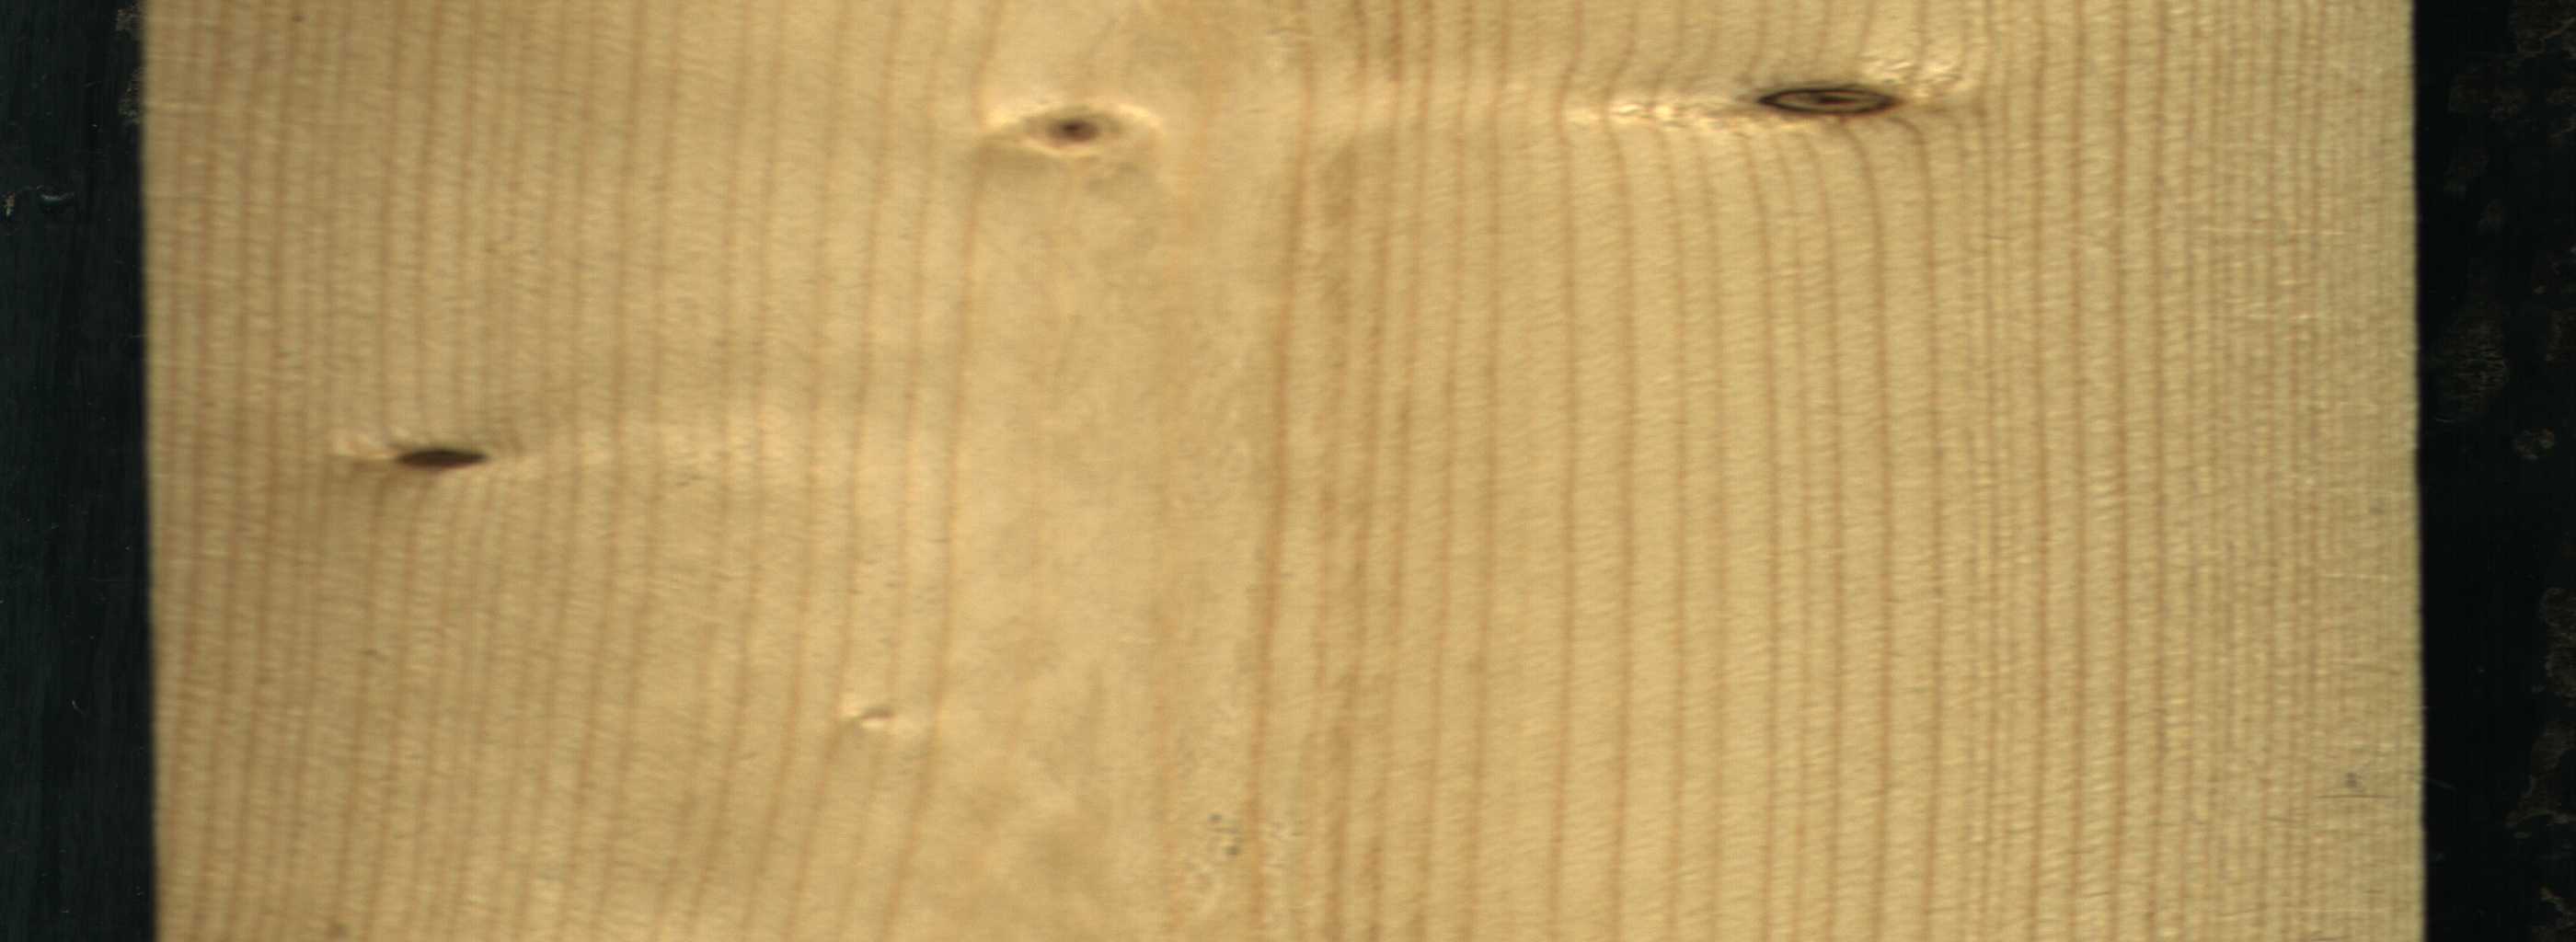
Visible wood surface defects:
Dead_Knot
Live_Knot
Live_Knot